A time-domain vibration trace from a rotating-machine test bench is shown. What is the most likely rotor condition (normal, misalignment, unbalance, looseness)?
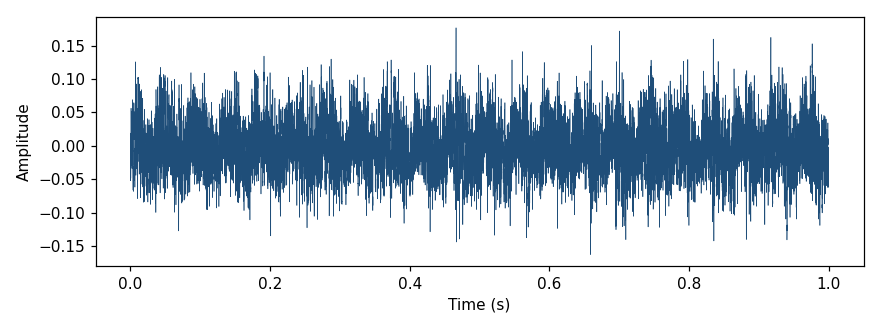
Answer: unbalance